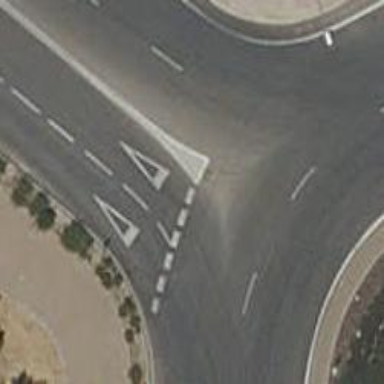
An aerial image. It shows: Road with "give way" sign.